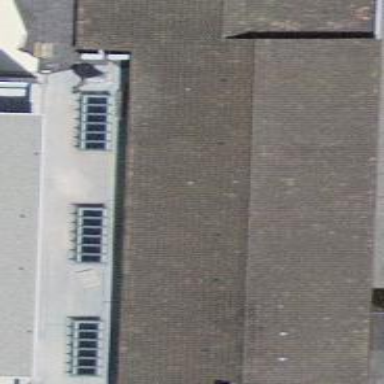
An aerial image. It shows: Building with gabled roof.